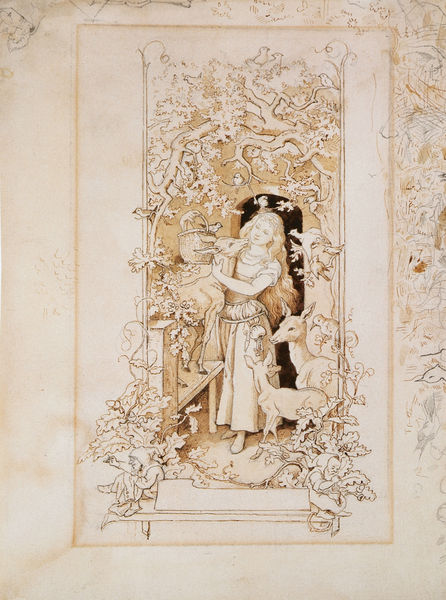
Titel: Schneewittchen
Künstler: Ludwig Richter
Standort: Schweinfurt
Institution: Museum Georg Schäfer
Schlagwörter: baum, blätter, gemälde, laub, vogel, wasser, weiß, bäume, mädchen, äste, blume, blumen, braun, frau, haar, hell, kleid, schwarz, skizze, säulen, tisch, tür, zeichnung, gürtel, rosen, tier, tiere, beige, muster, ornament, rock, jung, richter, wand, bibel, lang, rahmen, sockel, taube, bild, ast, baumstamm, natur, stamm, strauch, vögel, zweige, busch, haare, strick, kind, blatt, pflanze, pflanzen, haarpracht, kontrast, locken, wald, garten, henkel, krug, ranken, topf, küssen, papier, leiste, rahmung, italien, creme, grafik, graphik, monochrom, vegetation, bank, grisaille, rand, sepia, romantik, treppe, jugendstil, nähen, floral, ornamente, verzierung, korb, türrahmen, stufen, bauer, tor, barfuss, eingang, tusche, innenhof, schaf, buch, umrahmung, tauben, druck, stich, seite, illustration, schwarzweiß, bleistift, beutel, entwurf, stift, tinte, ranke, streicheln, buchseite, caramel, girlanden, ornamental, hirsch, kitz, reh, rehe, rehkitz, romantisch, geäst, märchen, nest, eiche, fröhlich, zwerg, umbra, rebe, ornamentik, schwind, niedlich, lämmer, ziege, rötel, laube, heidi, zwerge, ludwig, kessel, ziegen, federzeichnung, arabeske, wlad, grafi, eichenlaub, rotkäppchen, buchillustration, gnom, schneewittchen, moritz von schwind, grimm, steinbogen, langes haar, ludwig richter, aschenputtel, epigramm, frau holle, rusche, schnettwittchen, wichtel, zweg, dornröschen, venere, mäfchen, sieben geißlein, märchenbils, goldmarie, heinzelmännchen, hubsch